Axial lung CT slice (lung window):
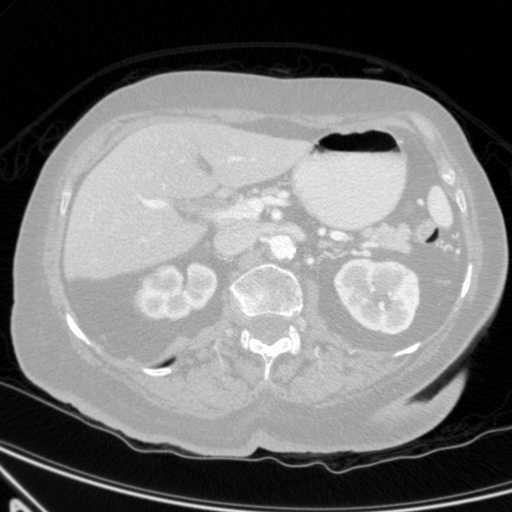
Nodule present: no